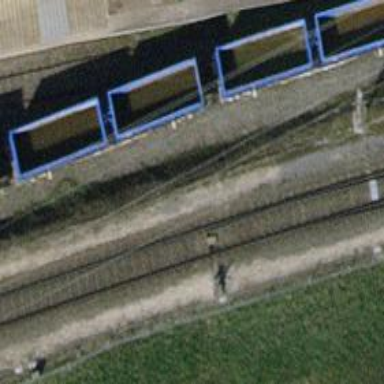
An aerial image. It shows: Single-track electrified railway with contact line. It is spur line for service.